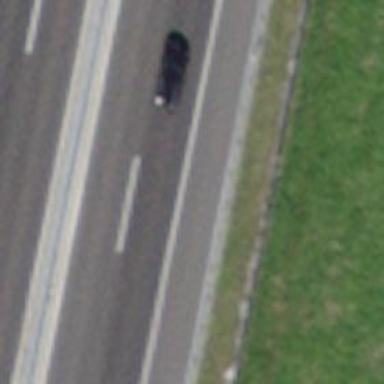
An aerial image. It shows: Motorway.